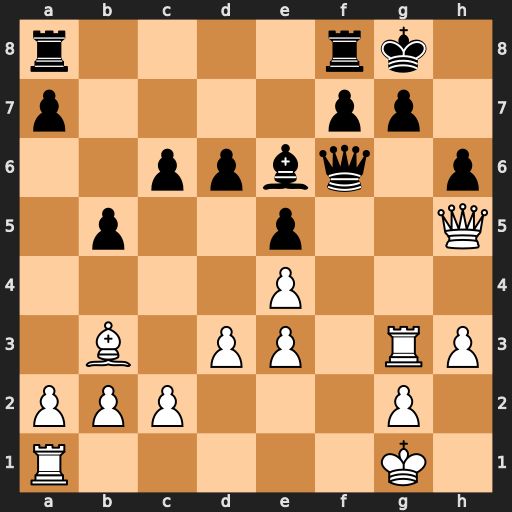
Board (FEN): r4rk1/p4pp1/2ppbq1p/1p2p2Q/4P3/1B1PP1RP/PPP3P1/R5K1
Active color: w
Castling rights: -
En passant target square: -
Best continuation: Rf1 Qxf1+ Kxf1